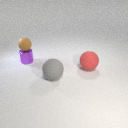
large red rubber sphere behind large gray rubber sphere